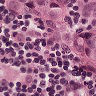
Metastatic tissue present: yes